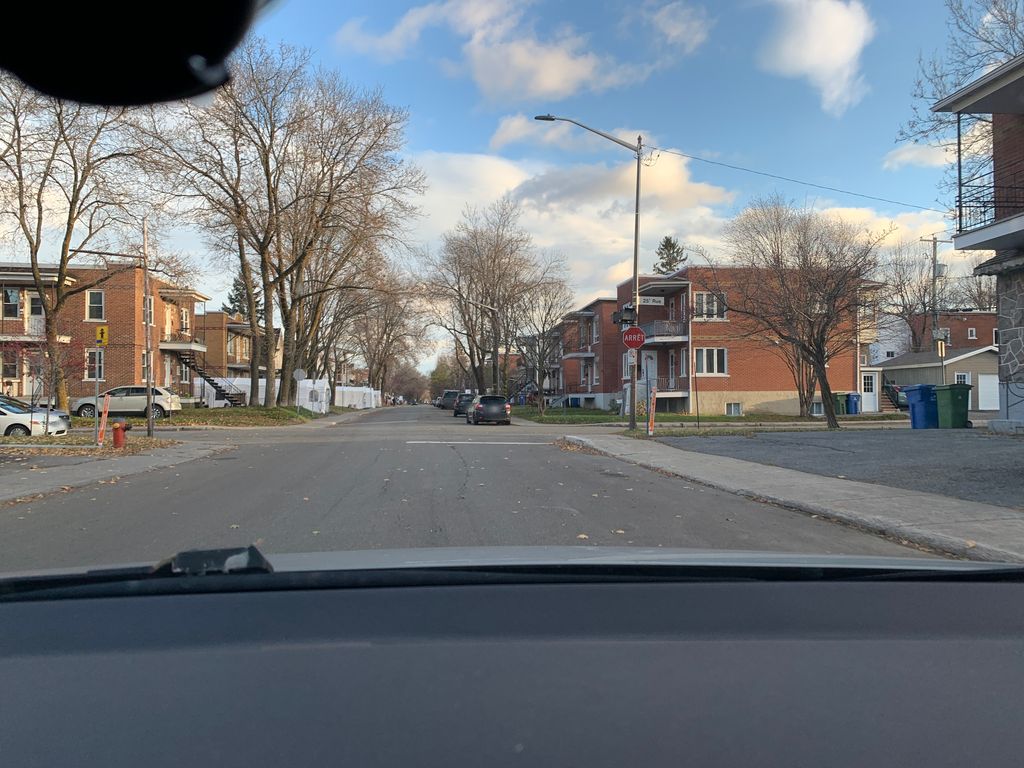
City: quebec_city